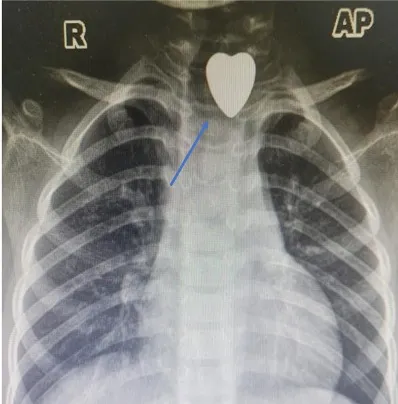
The X-ray images showed the metallic density with the heart shape (blue arrow). Anterior-posterior projection.
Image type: radiology (x_ray)